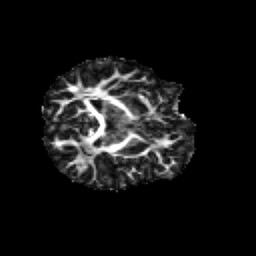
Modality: FA
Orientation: axial
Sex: male
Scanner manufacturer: siemens
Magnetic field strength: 3 T
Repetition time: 5 s
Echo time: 0.071 s